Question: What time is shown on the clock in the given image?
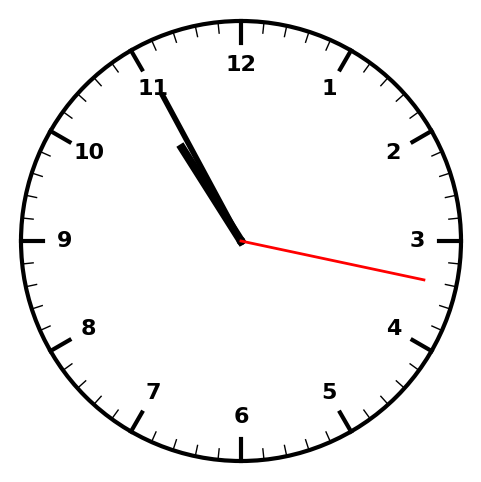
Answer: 10:55:17